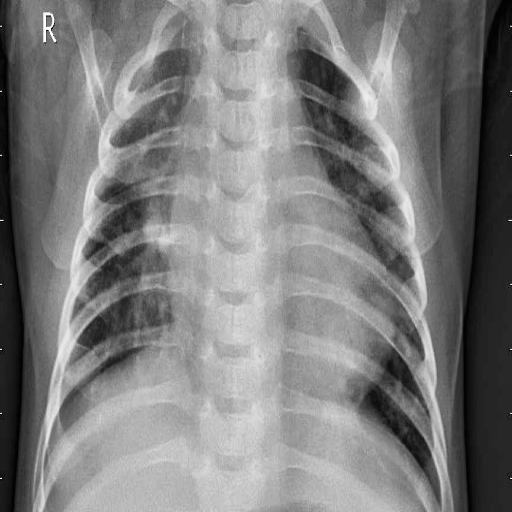
Finding: PNEUMONIA